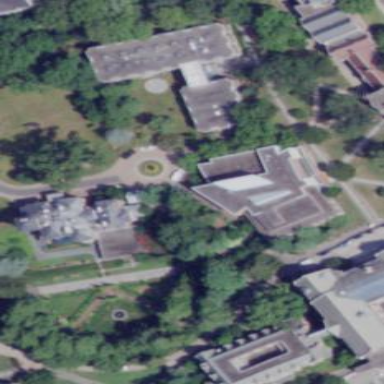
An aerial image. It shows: University building.